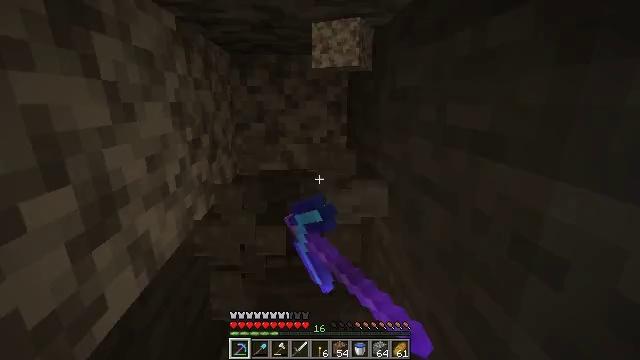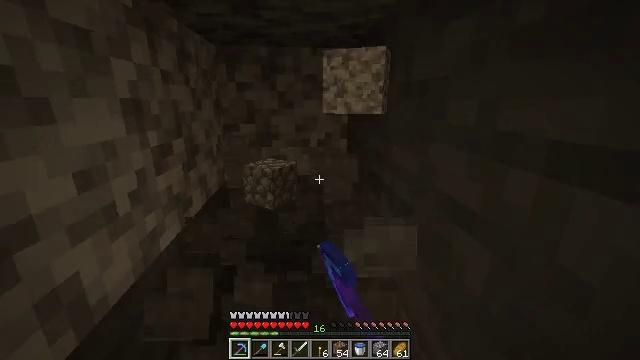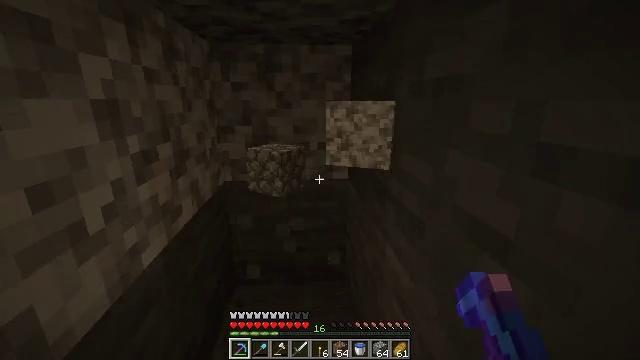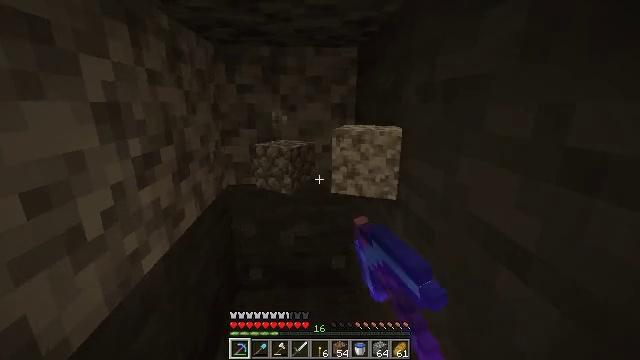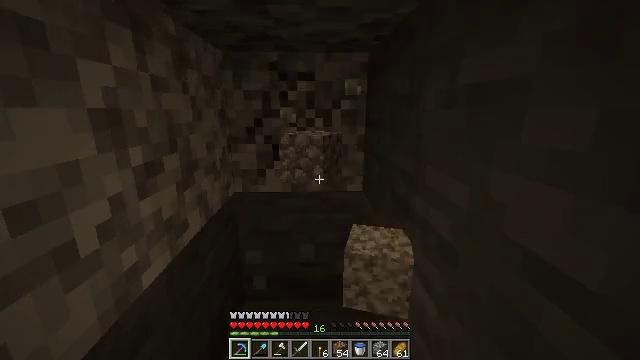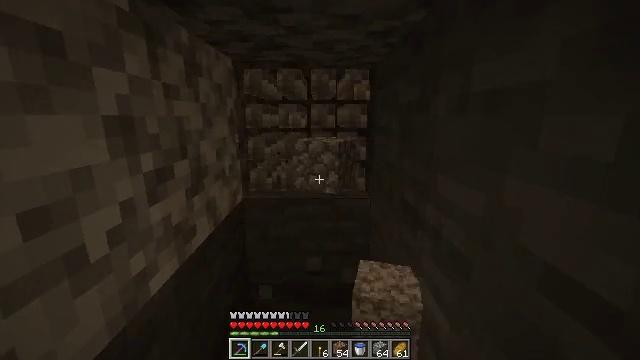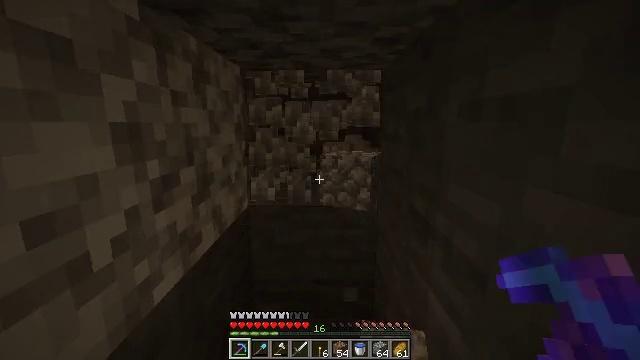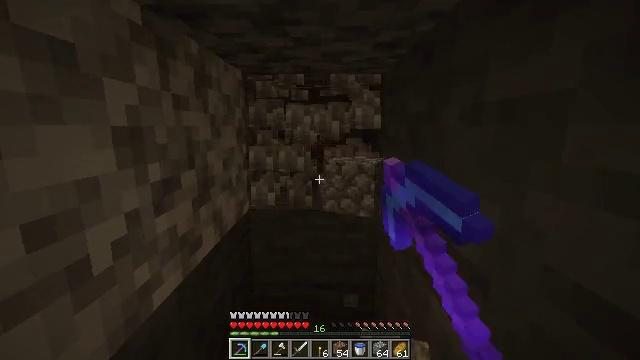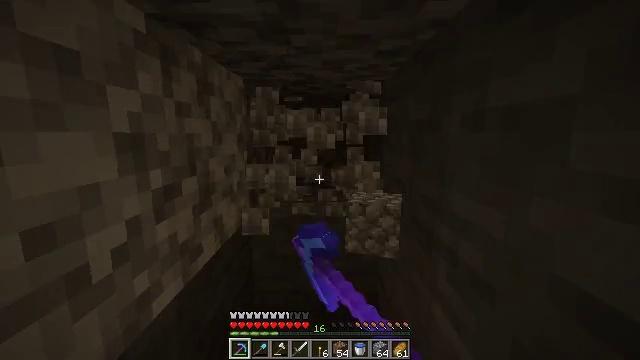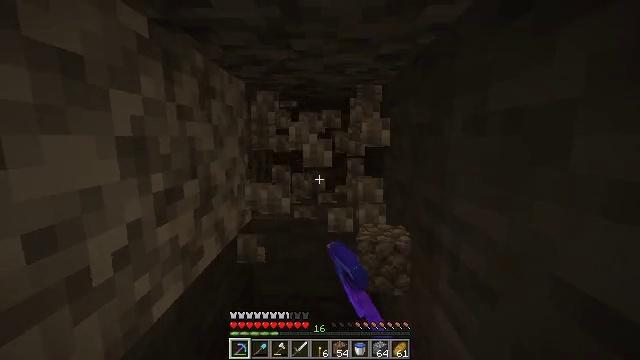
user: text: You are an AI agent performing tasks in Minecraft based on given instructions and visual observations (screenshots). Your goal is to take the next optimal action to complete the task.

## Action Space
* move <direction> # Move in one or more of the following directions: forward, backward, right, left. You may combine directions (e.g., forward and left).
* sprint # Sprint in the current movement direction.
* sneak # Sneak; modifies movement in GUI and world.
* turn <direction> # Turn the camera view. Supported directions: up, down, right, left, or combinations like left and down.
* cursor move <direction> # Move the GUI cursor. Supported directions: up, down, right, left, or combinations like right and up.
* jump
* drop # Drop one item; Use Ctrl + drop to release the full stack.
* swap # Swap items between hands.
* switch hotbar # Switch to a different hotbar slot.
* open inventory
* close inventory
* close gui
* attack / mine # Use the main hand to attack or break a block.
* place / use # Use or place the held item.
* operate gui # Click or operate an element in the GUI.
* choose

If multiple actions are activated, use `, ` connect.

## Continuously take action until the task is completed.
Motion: motion action
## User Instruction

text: Mine the diorite underground.
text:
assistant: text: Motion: move forward, attack / mine
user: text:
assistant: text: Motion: attack / mine
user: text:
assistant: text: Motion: turn left, attack / mine
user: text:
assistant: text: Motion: turn left and up, attack / mine
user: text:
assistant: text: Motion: turn left and up, attack / mine
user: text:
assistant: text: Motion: turn left and up, attack / mine
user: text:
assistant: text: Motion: attack / mine
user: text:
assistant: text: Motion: turn up, attack / mine
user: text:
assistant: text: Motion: attack / mine
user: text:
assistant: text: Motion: attack / mine